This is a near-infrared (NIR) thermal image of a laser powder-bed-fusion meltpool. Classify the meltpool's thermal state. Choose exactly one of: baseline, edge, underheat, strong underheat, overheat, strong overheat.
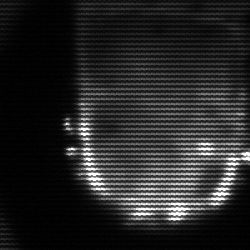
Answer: baseline